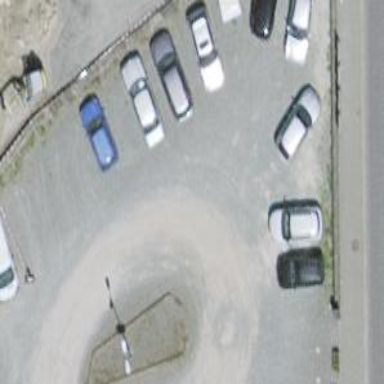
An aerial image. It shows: Road serving as parking aisle.